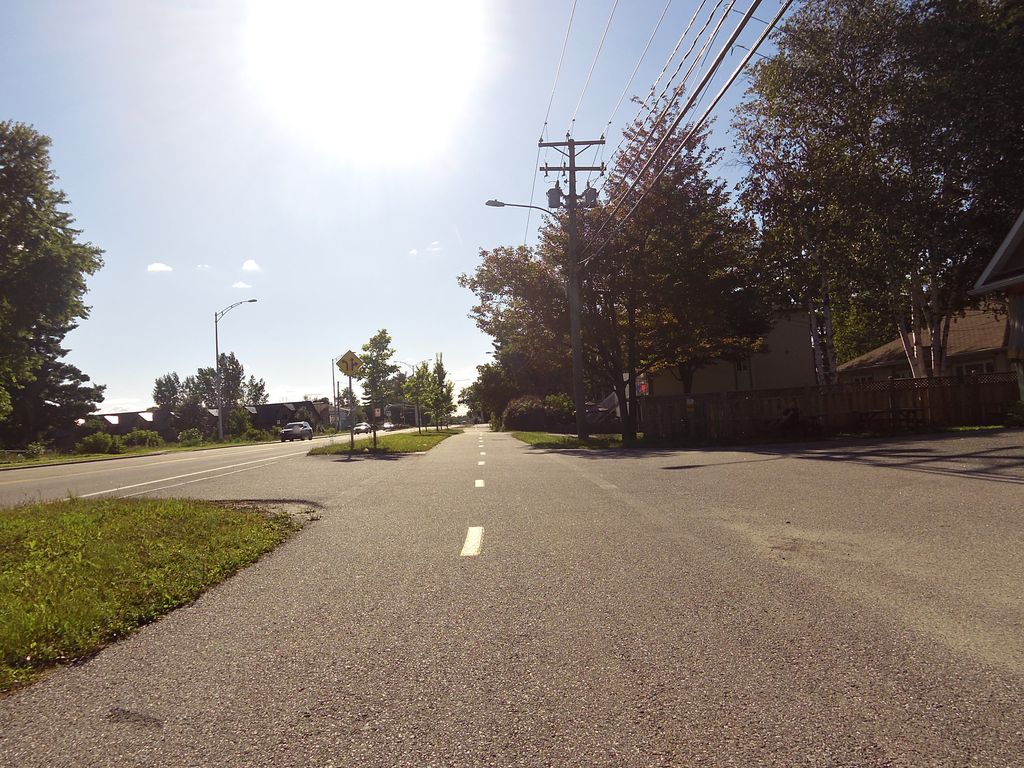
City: ottawa-gatineau